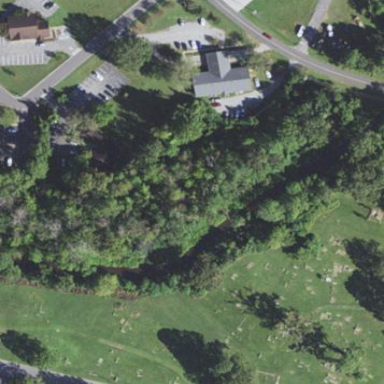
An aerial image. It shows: Cemetery.